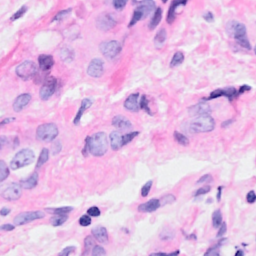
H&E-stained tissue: Breast